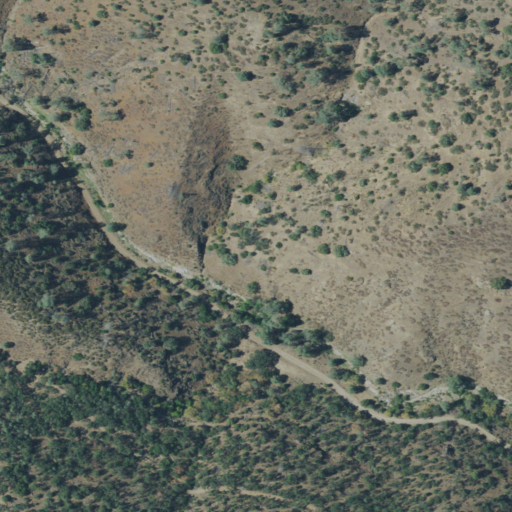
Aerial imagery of valley in California named Woodchopper Gulch containing grassland, mixed forest, and shrub